Interaction volume radius: 5 \u00c5
Interaction volume height: 30 \u00c5
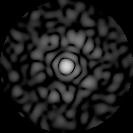
Disorder parameter: 0.8542